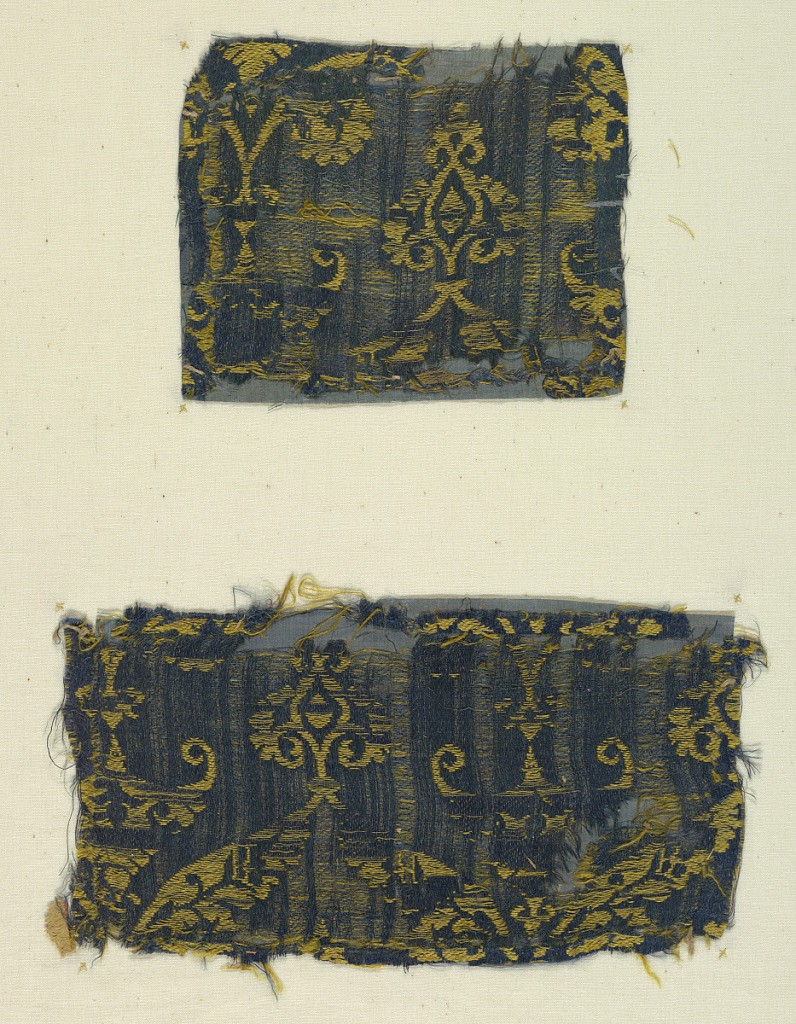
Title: Fragments
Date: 15th century
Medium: silk Technique: two interconnected structures of 5-harness satin (blue) plus 1/2 twill (yellow)
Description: Fragments of woven fabric which was probably patterned by two offset interlocked rows of vertically symmetrical ogee - the same ogee in each row. The ogee is formed by leaves ending in a leaf finial at the top and a leaf pendant at bottom. The ogee encloses a floral motif.